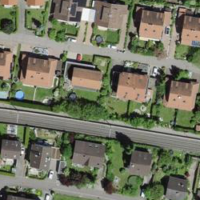
EUNIS habitat code: 55
Species observed at this site:
Prunella vulgaris